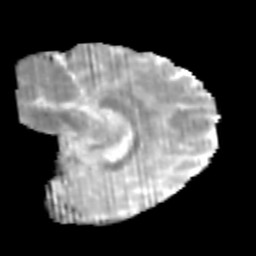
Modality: MD
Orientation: sagittal
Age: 10
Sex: male
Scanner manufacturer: siemens
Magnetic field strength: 3 T
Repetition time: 3.8 s
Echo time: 0.07 s